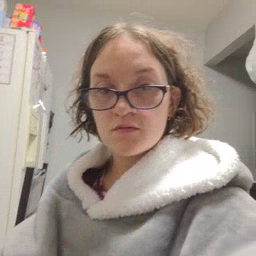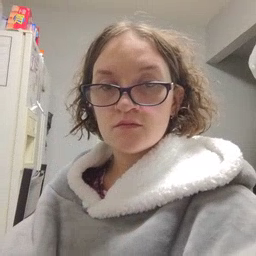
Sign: sad